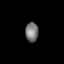
Tissue: lung
Cell type: Endothelial cells
Senescence score: 0.5682
Nuclear area (px): 247
Mean DAPI intensity: 119.887